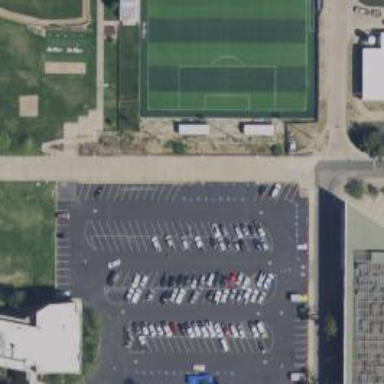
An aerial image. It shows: Parking space is available.